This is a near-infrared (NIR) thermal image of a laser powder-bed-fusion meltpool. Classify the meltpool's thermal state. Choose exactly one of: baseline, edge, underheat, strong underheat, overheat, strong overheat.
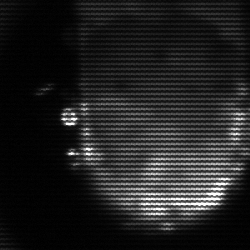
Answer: baseline